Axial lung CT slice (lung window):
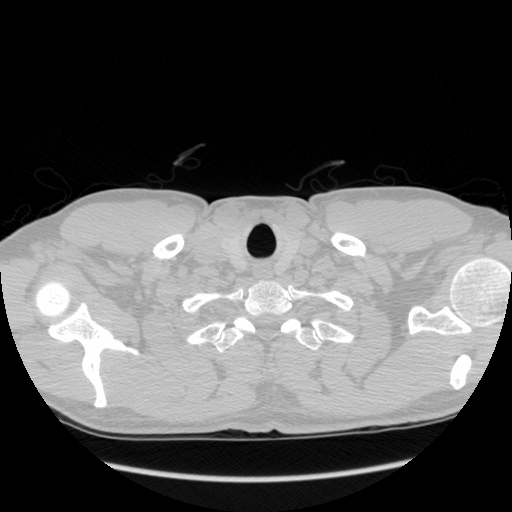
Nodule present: no